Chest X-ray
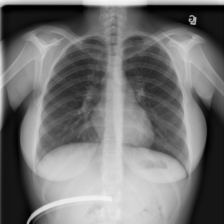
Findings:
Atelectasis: negative
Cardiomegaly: negative
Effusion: negative
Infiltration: positive
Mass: negative
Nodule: negative
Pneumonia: negative
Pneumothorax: negative
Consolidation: negative
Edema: positive
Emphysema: negative
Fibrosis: negative
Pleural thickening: negative
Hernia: negative